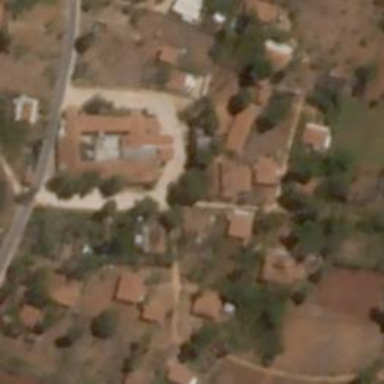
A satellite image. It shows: School.